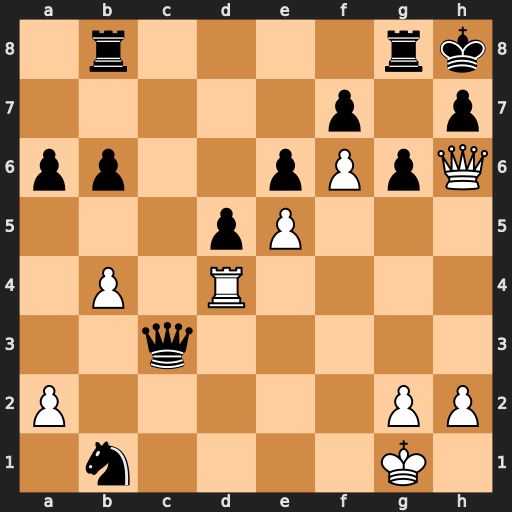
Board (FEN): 1r4rk/5p1p/pp2pPpQ/3pP3/1P1R4/2q5/P5PP/1n4K1
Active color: w
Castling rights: -
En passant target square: -
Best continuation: Qxh7+ Kxh7 Rh4#